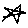
Label: star